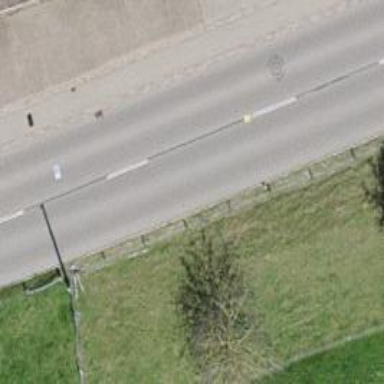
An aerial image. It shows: Secondary road with asphalt surface.